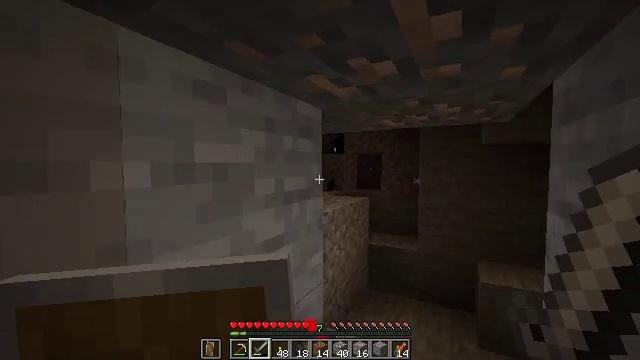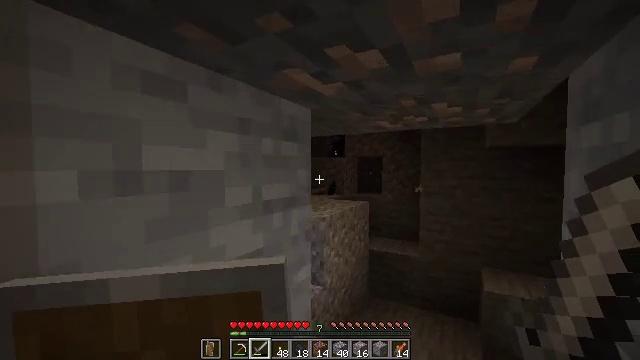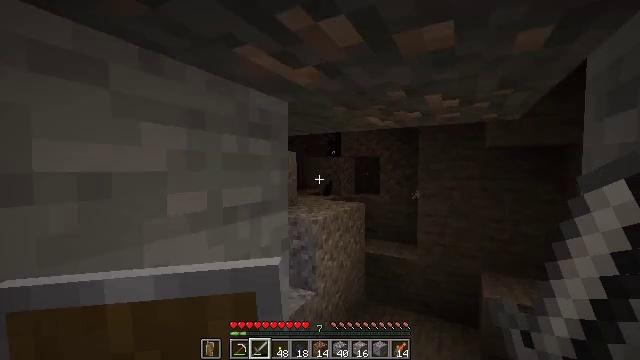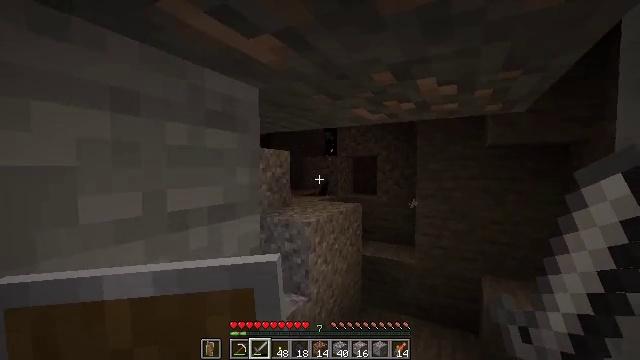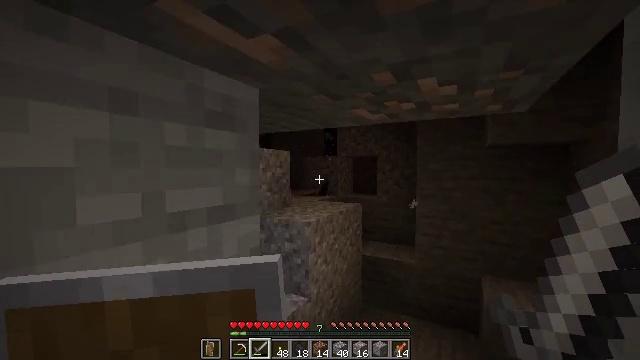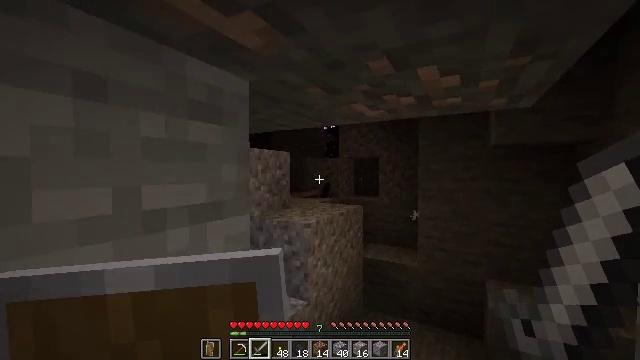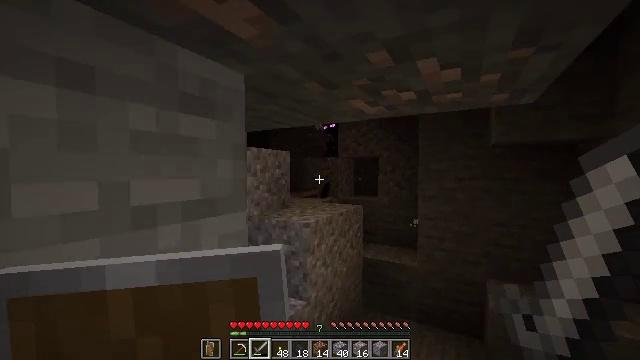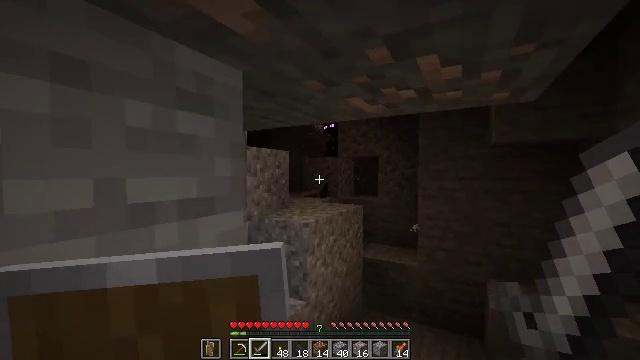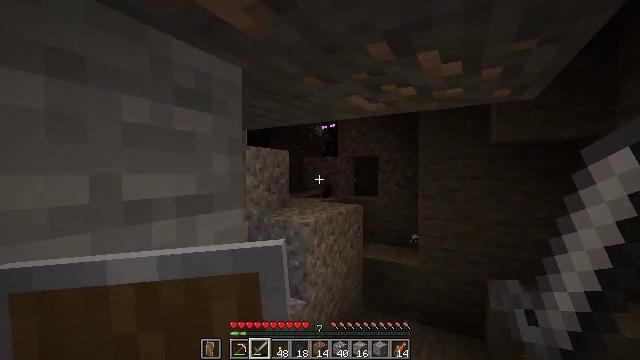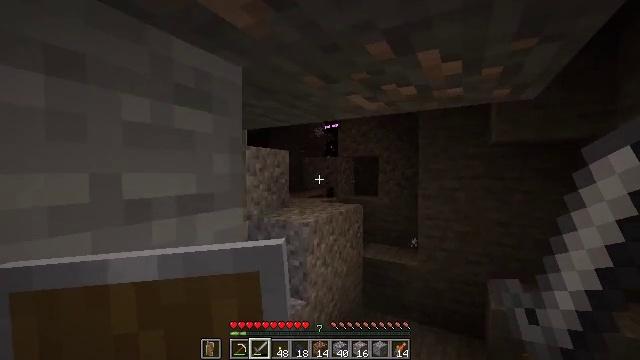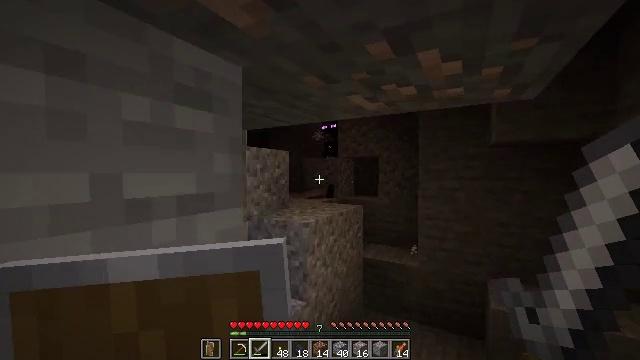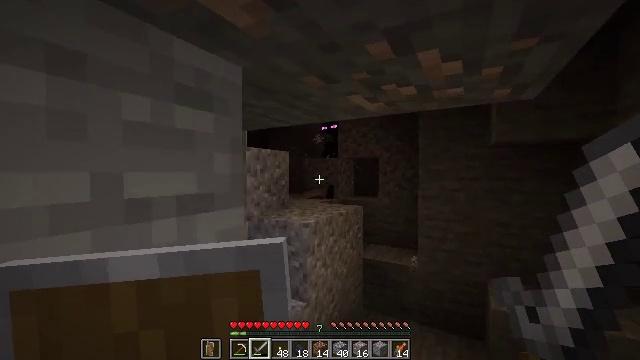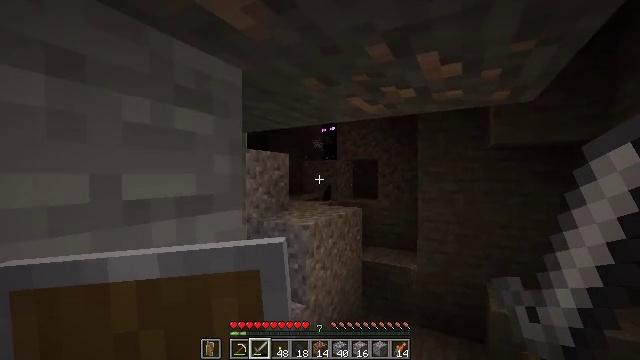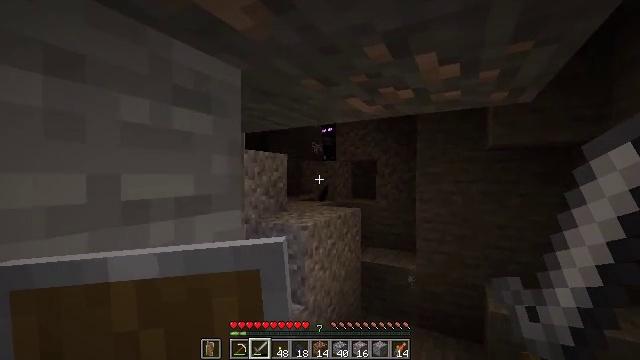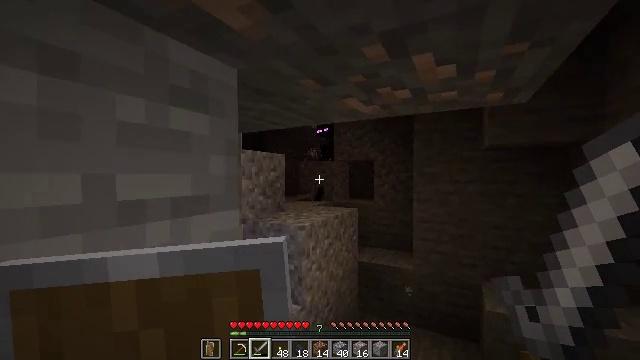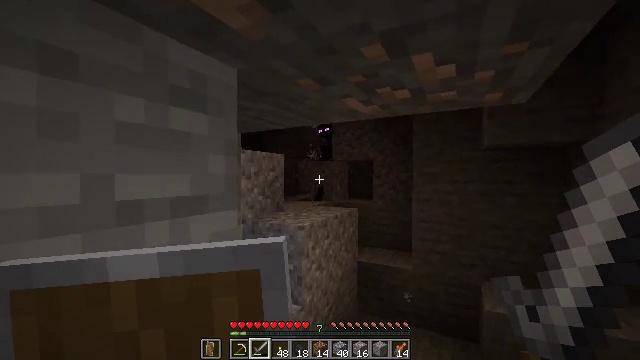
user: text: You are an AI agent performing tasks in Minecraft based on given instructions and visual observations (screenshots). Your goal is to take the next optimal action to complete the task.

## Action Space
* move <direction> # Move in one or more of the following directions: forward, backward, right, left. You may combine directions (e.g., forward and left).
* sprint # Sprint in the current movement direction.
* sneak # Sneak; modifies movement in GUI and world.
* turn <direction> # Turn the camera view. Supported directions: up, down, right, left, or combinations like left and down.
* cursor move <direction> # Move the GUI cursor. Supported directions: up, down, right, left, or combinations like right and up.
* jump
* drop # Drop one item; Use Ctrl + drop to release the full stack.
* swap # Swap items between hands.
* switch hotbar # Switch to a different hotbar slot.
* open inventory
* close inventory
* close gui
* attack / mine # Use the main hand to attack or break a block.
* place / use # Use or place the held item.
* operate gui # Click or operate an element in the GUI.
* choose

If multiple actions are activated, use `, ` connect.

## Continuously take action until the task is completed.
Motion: motion action
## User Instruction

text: Mine gravel from the ground.
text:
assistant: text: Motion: move forward and move right
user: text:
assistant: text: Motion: move forward and move right
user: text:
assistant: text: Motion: no_op
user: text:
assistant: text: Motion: no_op
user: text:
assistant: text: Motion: no_op
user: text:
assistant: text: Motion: no_op
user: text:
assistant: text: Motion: no_op
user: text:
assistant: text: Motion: no_op
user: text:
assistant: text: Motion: no_op
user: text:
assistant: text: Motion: no_op
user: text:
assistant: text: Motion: no_op
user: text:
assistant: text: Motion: no_op
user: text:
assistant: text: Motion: no_op
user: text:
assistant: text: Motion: no_op
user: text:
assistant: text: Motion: sneak
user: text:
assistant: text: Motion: sneak
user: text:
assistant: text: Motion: sneak
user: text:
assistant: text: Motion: sneak
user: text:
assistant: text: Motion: sneak
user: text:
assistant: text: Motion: sneak
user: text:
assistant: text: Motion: sneak
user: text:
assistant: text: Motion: sneak
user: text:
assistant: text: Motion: sneak
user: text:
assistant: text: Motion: sneak
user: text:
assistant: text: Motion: sneak
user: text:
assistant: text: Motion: sneak
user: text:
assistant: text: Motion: sneak
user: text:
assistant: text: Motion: sneak
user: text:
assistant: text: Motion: sneak
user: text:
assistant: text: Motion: sneak